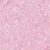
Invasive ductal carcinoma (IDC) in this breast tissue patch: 0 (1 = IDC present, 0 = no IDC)